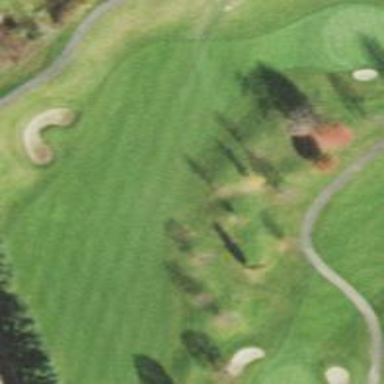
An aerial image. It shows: Golf fairway surrounded by grass.